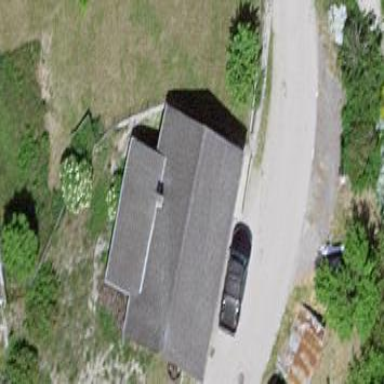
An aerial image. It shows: Simple house.